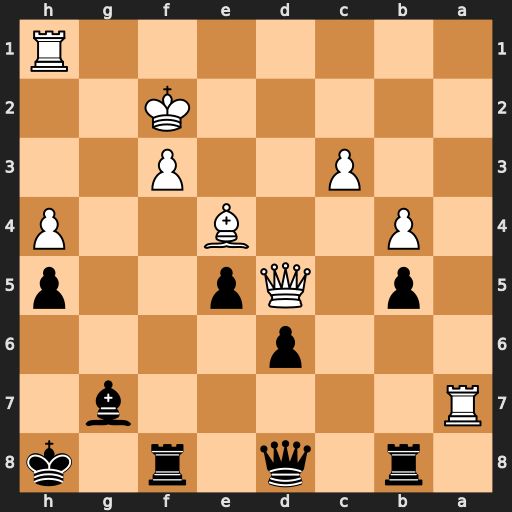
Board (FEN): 1r1q1r1k/R5b1/3p4/1p1Qp2p/1P2B2P/2P2P2/5K2/7R
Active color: b
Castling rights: -
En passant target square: -
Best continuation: Qb6+ Kf1 Qxa7